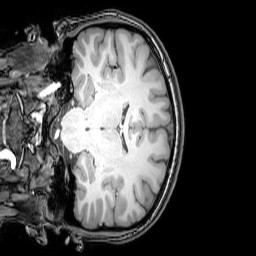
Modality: T1w
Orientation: coronal
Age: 21
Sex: female
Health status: healthy
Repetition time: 0.081 s
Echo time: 0.037 s